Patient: sex M, age 66
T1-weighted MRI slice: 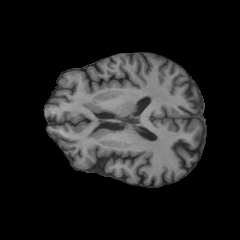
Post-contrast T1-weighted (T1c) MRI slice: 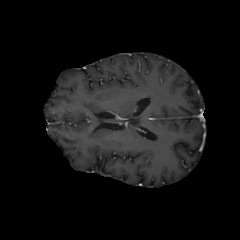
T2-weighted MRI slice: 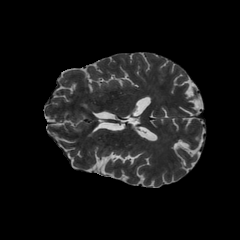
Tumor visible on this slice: no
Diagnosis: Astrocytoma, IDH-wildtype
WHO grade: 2